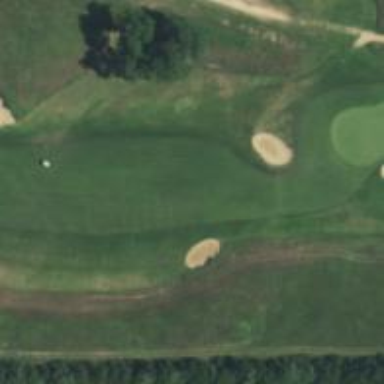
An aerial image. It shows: View of golf hole.